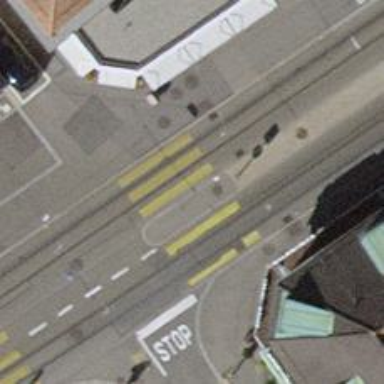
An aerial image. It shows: Kerb barrier.